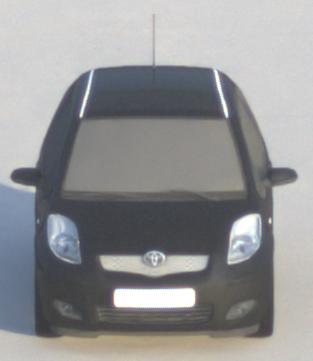
Make: Toyota
Model: Yaris 1.0
Detailed model: Yaris (XP13)
Model produced from: 2011/10
Model produced until: 2014/08
Doors: 3
Color: black
Road condition: dry road
Daytime: sunrise or sunset
Contrast: low contrast